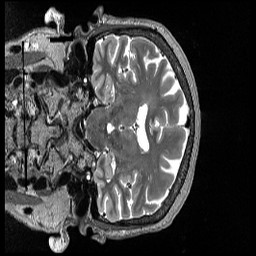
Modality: T2w
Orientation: coronal
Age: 65
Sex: female
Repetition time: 3.2 s
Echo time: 0.563 s